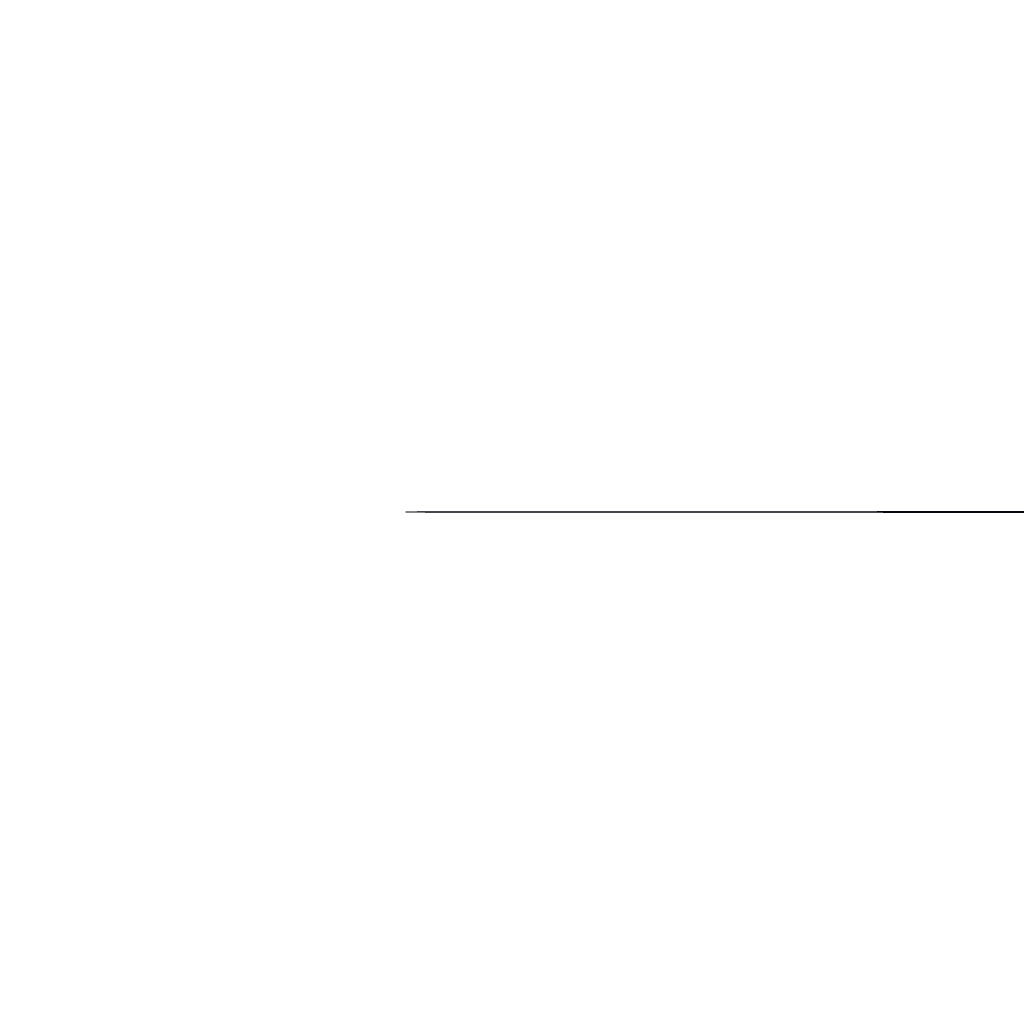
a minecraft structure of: Runaway